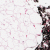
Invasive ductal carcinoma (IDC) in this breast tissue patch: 0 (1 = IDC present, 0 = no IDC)